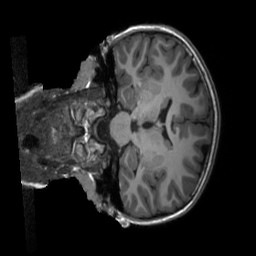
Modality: T1w
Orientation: coronal
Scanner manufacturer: siemens
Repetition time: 2.3 s
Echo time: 0.00229 s